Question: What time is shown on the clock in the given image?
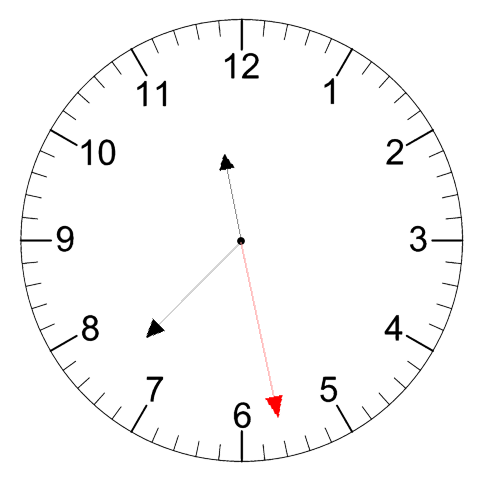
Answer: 11:37:28